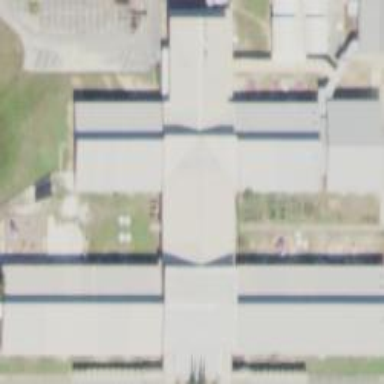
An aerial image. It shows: School building.